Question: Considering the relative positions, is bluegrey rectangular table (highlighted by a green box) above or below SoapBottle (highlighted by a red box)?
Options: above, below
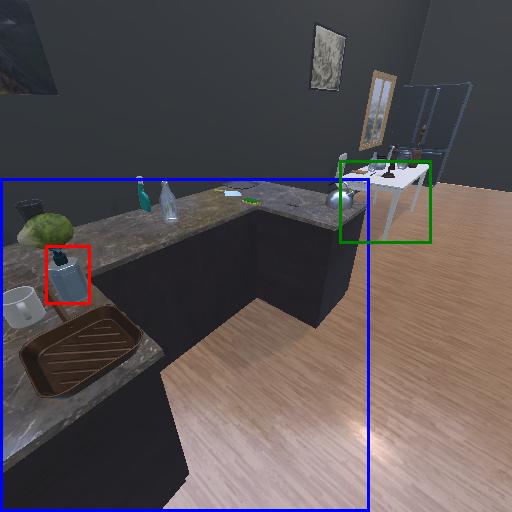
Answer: above